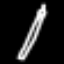
Label: pencil